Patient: sex M, age 50
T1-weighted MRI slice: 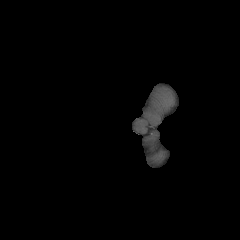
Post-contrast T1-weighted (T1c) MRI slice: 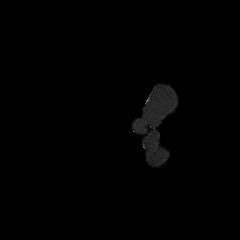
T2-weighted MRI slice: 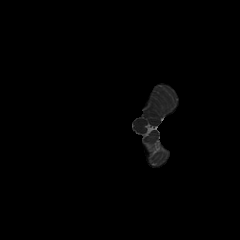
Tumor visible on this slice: no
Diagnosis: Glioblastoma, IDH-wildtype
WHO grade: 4